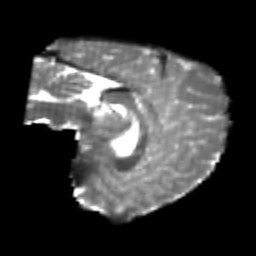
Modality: T2w
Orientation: sagittal
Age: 21
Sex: male
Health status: healthy
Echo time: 0.074 s